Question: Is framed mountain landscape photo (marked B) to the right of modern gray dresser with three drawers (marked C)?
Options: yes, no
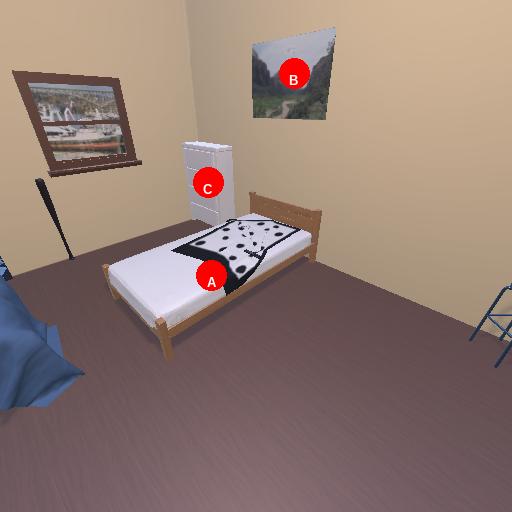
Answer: yes